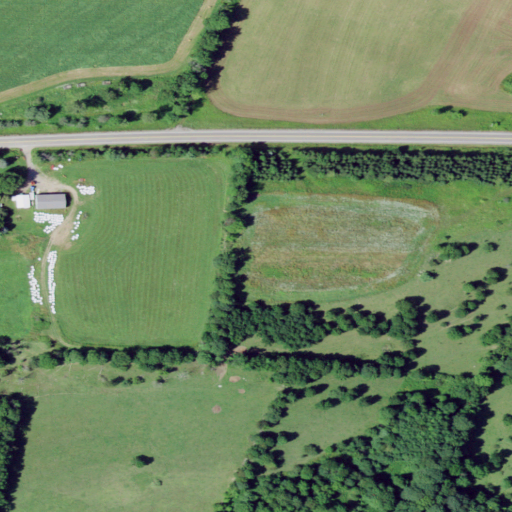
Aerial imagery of mountain in New York named Jones Hill containing pasture, deciduous forest, low intensity development, open development, cultivated crops, and medium intensity development